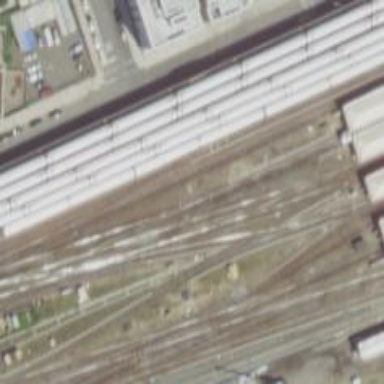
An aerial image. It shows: Railway signal.